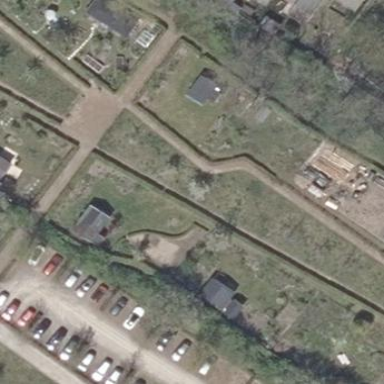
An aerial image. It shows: Plot in the allotments.